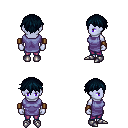
a pixel art fantasy rpg character, female body template, dark elf, purple skin, chain tabard jacket, magenta pants, raven short bangs hairstyle, leather bracers, metal boots, four views (front, back, left, right), 2x2 character sprite sheet, small pixel art, hard edges, no anti-aliasing